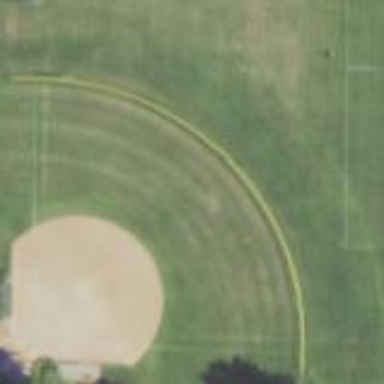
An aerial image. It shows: Compacted softball pitch for leisure land.